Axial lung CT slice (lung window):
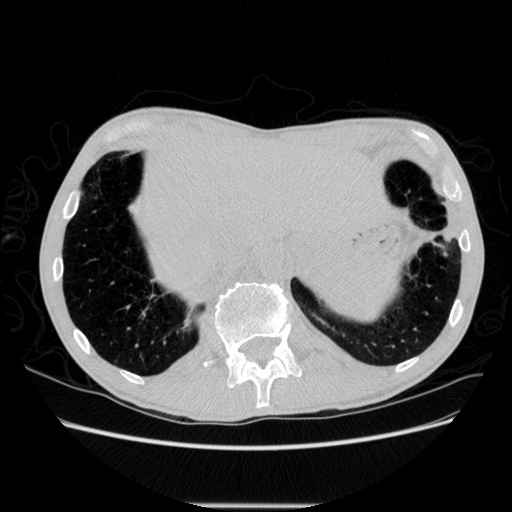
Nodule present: no